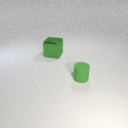
small green rubber cylinder in front of large green metal cube